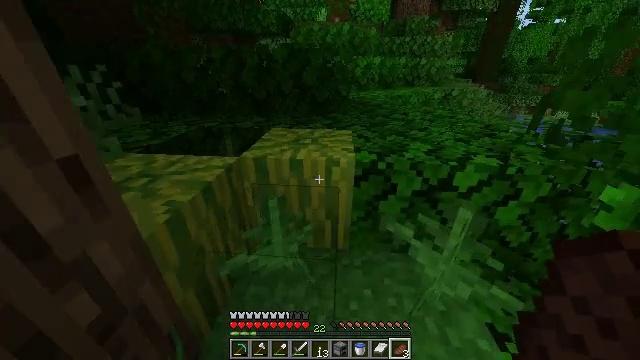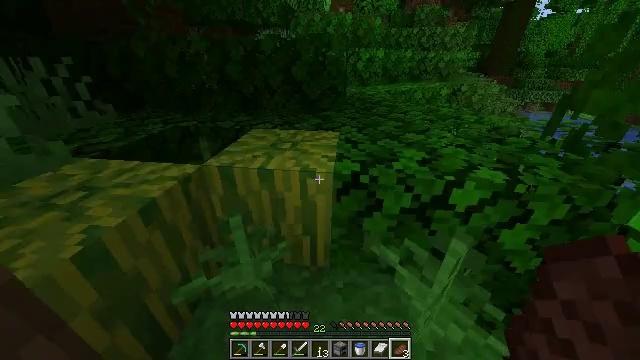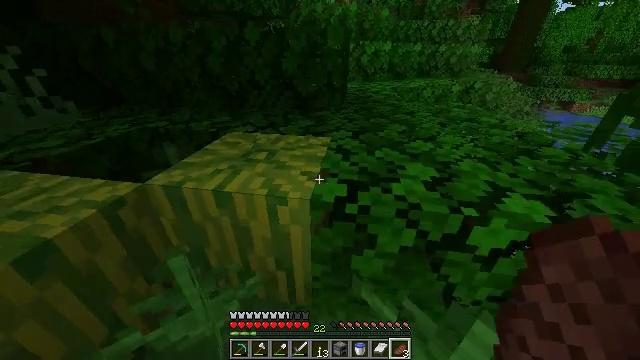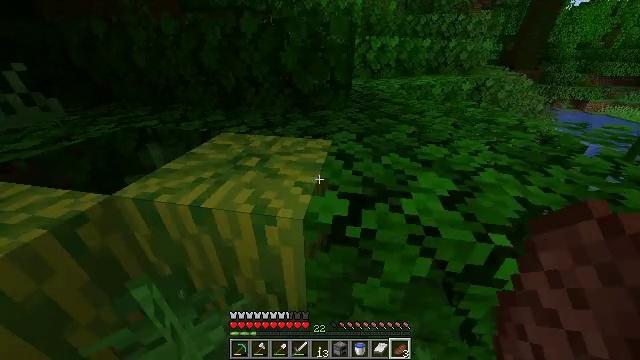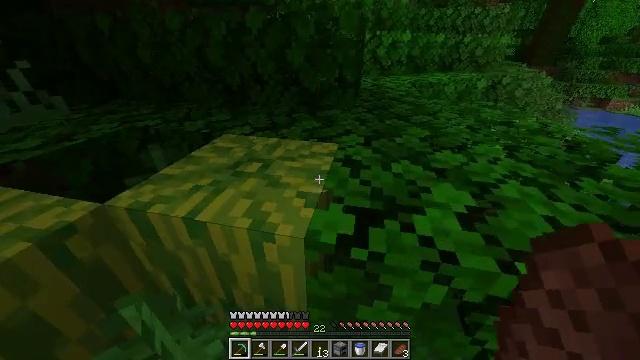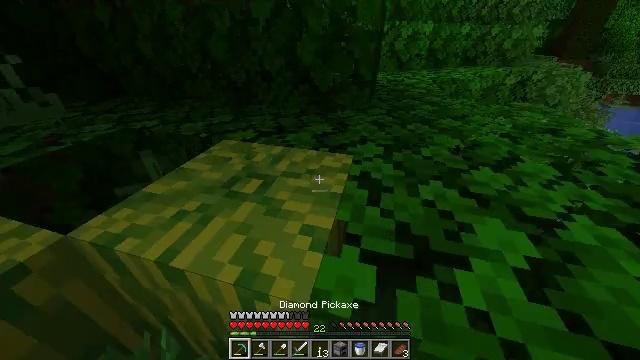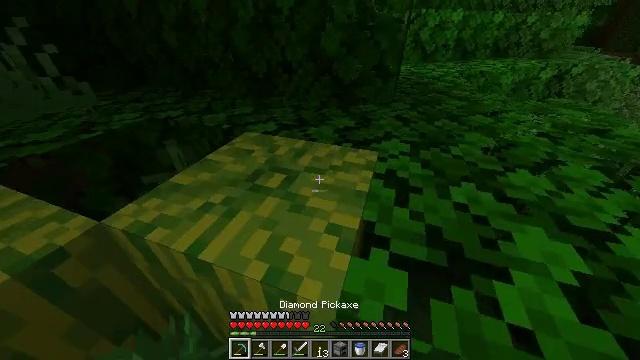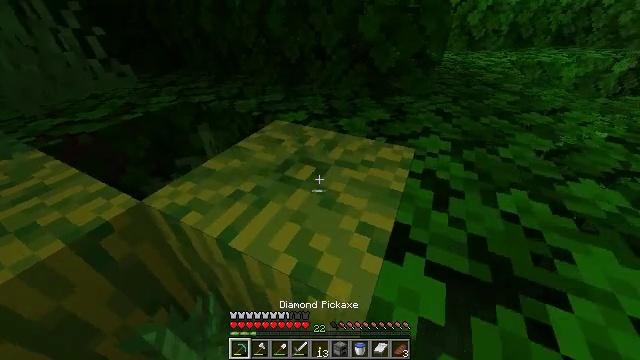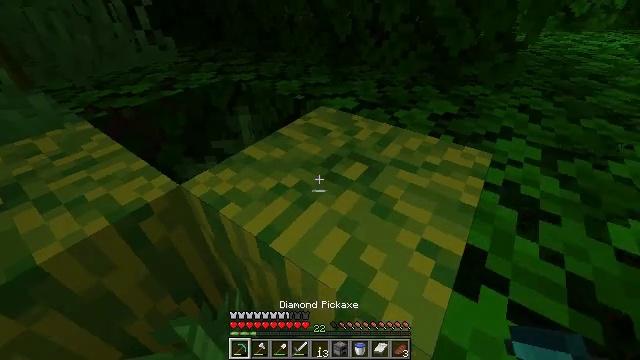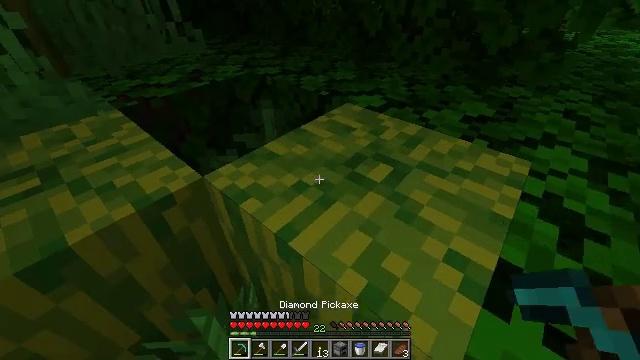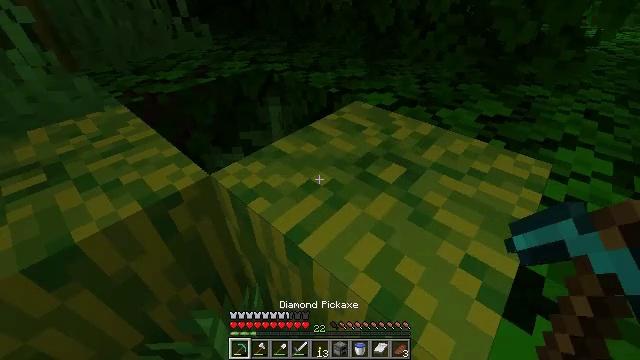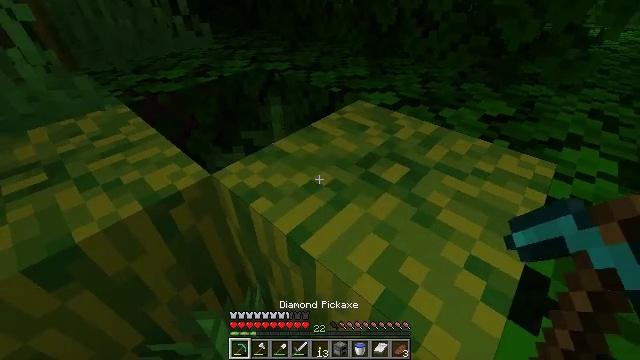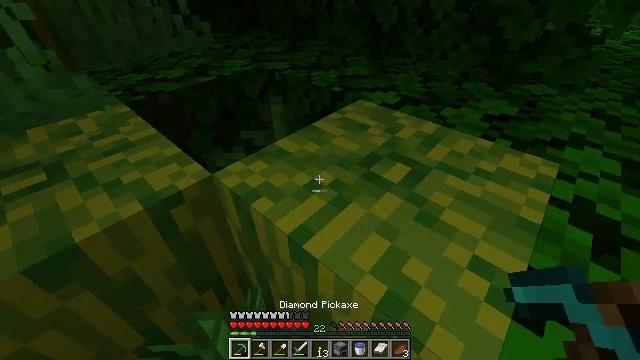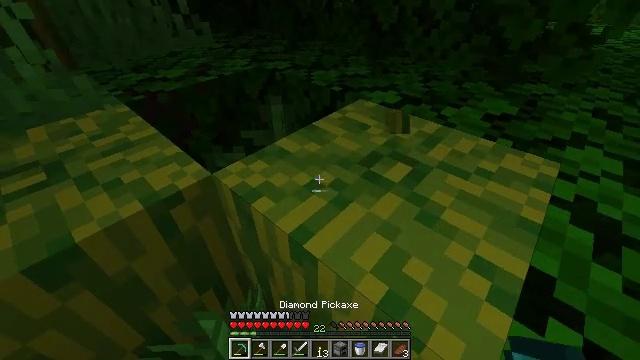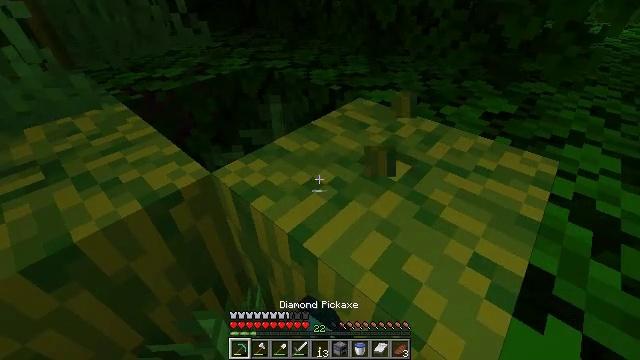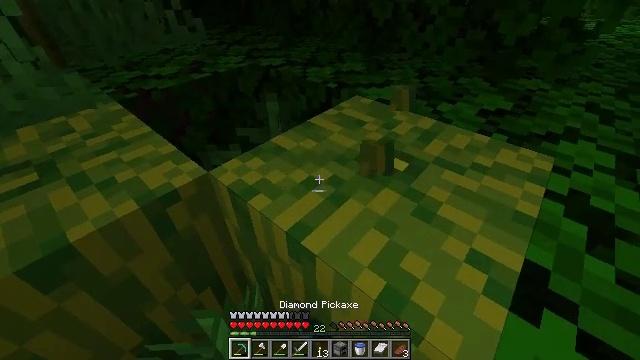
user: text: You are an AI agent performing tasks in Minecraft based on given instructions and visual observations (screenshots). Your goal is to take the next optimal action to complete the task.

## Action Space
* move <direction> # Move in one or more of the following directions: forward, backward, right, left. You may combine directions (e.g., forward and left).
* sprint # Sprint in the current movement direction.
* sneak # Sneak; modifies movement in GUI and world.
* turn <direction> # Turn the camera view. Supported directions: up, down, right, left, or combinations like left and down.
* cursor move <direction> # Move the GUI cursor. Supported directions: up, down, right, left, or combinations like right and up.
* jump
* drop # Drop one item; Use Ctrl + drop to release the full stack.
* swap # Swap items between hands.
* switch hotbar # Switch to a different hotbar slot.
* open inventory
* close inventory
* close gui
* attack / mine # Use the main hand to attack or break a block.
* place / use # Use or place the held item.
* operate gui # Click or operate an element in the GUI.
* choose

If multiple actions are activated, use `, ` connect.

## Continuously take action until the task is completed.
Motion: motion action
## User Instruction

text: Gather melon for food.
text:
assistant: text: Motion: move forward, turn left and down
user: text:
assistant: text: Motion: move forward, turn left and down
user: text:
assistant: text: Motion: move forward, turn left
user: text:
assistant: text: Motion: move forward, turn left, switch to hotbar 1
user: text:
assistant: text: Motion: move forward, turn left and down, switch to hotbar 1
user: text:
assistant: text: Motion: move forward, turn left and down, switch to hotbar 1
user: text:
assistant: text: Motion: move forward, turn left and down, switch to hotbar 1
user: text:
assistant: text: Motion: turn left and down
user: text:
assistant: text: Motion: turn left
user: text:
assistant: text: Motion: turn left
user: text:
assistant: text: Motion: no_op
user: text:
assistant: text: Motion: no_op
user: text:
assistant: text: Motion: attack / mine
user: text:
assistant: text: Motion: attack / mine
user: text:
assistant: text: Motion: attack / mine
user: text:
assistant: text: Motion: attack / mine
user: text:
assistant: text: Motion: attack / mine
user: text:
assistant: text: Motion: attack / mine
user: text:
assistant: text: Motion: attack / mine
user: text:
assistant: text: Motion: attack / mine
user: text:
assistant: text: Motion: attack / mine
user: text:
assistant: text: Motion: attack / mine
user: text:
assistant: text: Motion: attack / mine
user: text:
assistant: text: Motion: attack / mine
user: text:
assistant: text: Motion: attack / mine
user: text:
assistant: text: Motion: attack / mine
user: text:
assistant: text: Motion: attack / mine
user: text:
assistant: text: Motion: attack / mine
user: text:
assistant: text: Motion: attack / mine
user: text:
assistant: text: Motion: attack / mine